Question: I've been creating a menu using the Foundation framework, however I noticed that each of the menu items have a large width(the home tab, that's what it looks like when I hover over it):

Is there anyway to reduce this spacing? I've tried using padding, but to no avail. Should I be changing something in Foundation's CSS files? (I'm comfortable with SASS).
Here's what I have:
'''
<nav class="top-bar">
<section class="top-bar-section">
<ul>
<li><a href="#">home</a></li>
<li><a href="#">about</a></li>
<li><a href="#">volunteer</a></li>
</ul>
</section>
</nav>
'''
CSS:
'''
.top-bar {
height: 125px;
font-family: ProximaNova;
font-size: 16px;
background-image: -webkit-gradient(linear, 0% 0%, 0% 100%, from(white), to(#f0f0f0));
background-image: -webkit-linear-gradient(top, white, #f0f0f0);
background-image: -moz-linear-gradient(top, white, #f0f0f0);
background-image: -ms-linear-gradient(top, white, #f0f0f0);
background-image: -o-linear-gradient(top, white, #f0f0f0);
}
.top-bar ul li a {
padding-left: 0px;
padding-right: 0px;
}
'''
Here's the site: <URL>
Thank you!
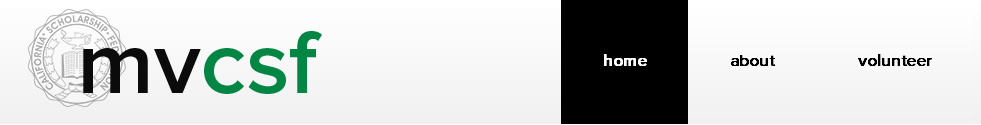
Answer: You only need to reduce the padding. Example:
'''
@media only screen and (min-width: 940px)
.top-bar-section li a:not(.button) {
padding: 0px 7px;
line-height: 125px;
background: url("../img/headerbackground.png") repeat-x;
'''
Or add this:
'''
.top-bar-section ul li a {padding:0px 3px !important}
'''